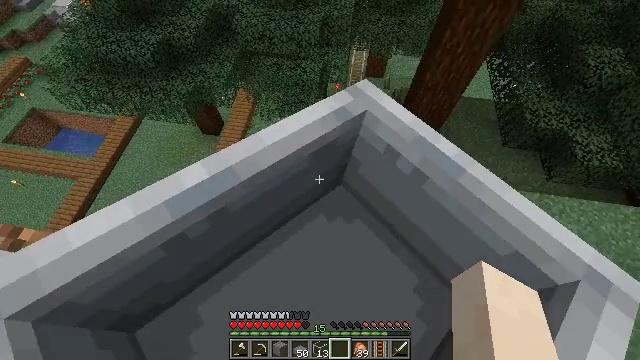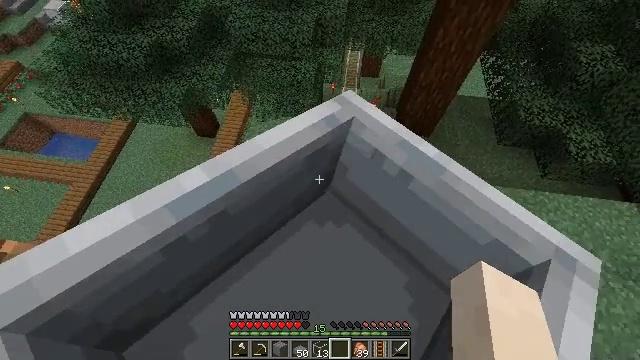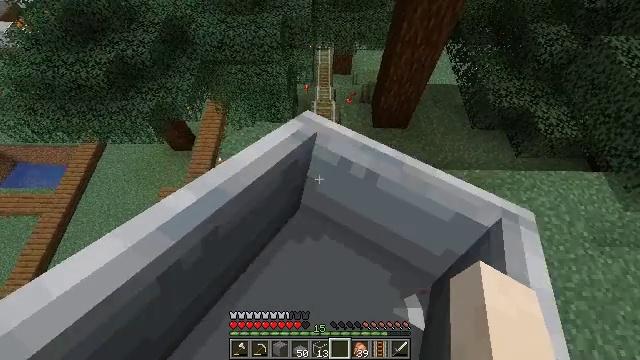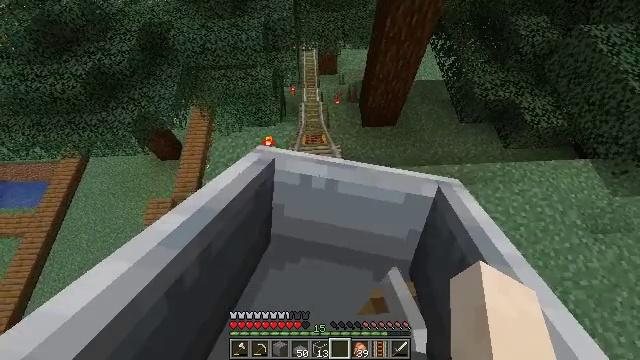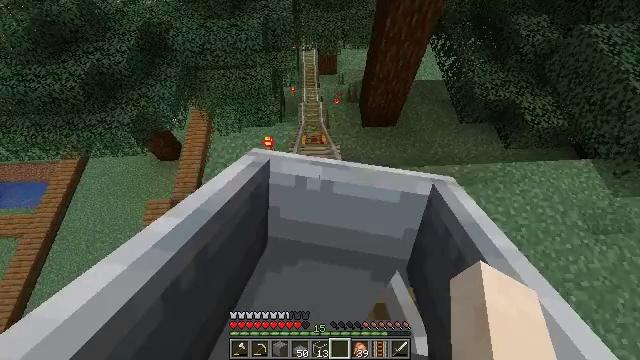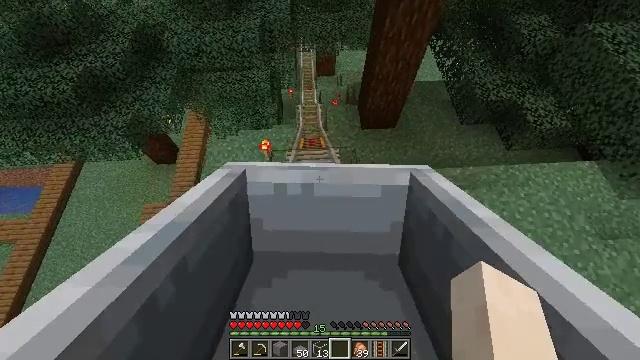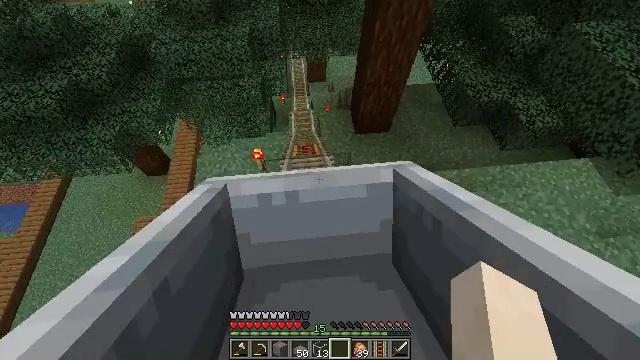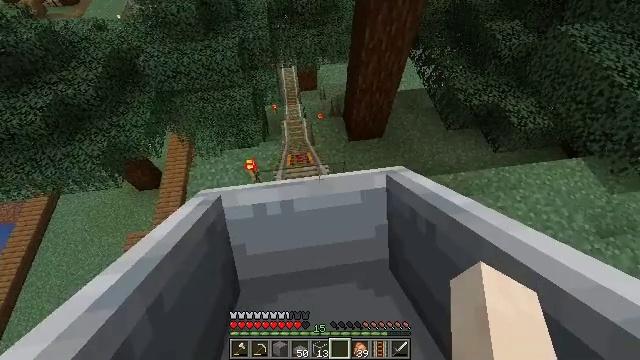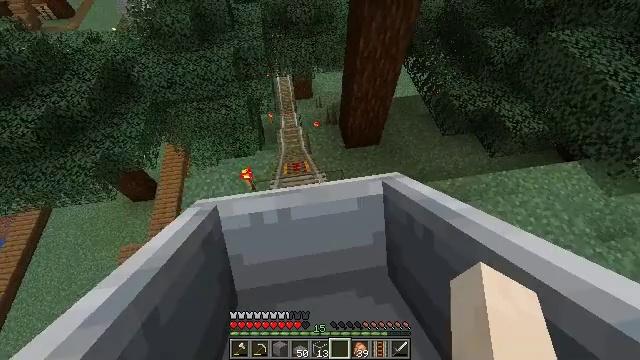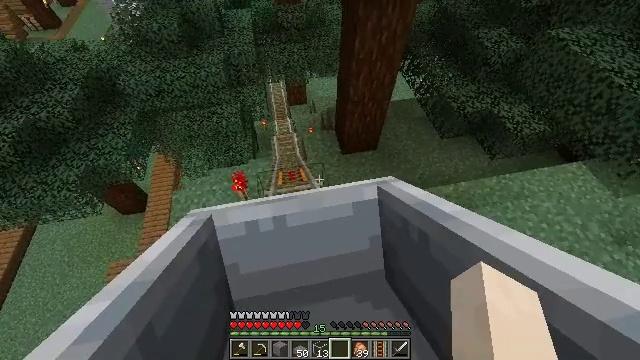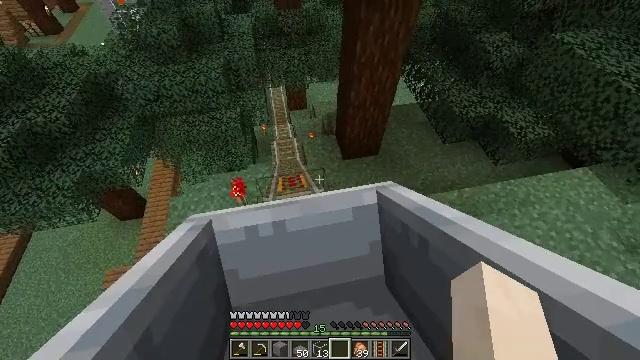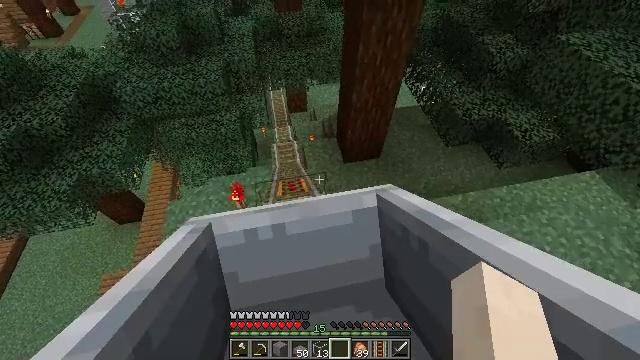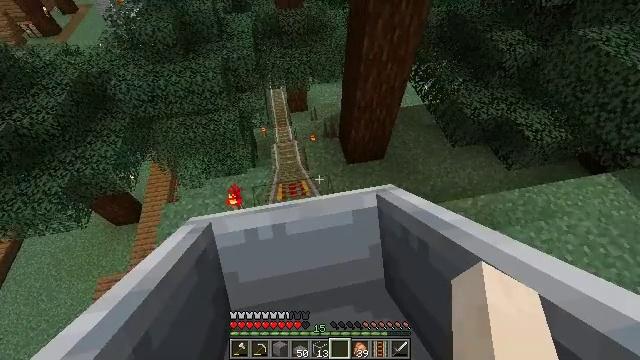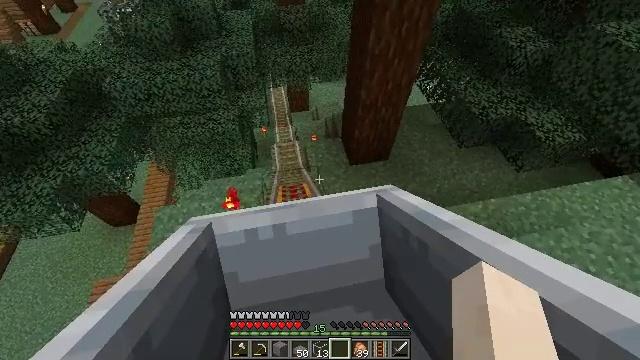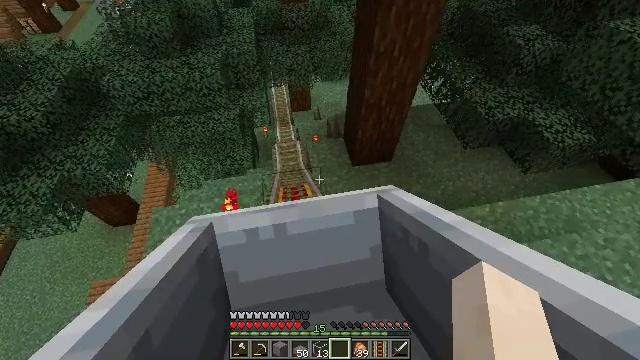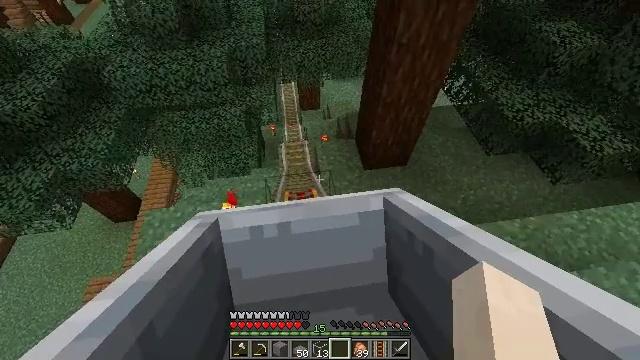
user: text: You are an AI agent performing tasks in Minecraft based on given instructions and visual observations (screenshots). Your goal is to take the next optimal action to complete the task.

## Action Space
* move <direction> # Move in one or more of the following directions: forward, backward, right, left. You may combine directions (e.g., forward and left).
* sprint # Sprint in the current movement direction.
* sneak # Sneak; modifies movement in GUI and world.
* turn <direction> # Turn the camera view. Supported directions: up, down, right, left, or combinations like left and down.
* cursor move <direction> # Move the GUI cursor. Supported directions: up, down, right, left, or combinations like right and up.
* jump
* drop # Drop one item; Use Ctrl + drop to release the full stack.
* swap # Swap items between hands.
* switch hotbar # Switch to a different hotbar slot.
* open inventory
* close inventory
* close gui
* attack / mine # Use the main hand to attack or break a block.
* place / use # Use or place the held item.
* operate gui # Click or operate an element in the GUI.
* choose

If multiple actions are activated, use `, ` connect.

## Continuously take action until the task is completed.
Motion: motion action
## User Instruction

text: Attack the stripped spruce log to gather it.
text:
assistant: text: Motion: turn right
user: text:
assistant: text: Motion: turn right
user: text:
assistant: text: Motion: turn right
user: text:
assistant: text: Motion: no_op
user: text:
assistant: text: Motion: no_op
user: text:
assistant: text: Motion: turn right and up
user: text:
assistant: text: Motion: turn right and up
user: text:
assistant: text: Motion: turn right and up
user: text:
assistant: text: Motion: turn up
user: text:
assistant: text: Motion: turn up
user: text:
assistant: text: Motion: no_op
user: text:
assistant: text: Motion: no_op
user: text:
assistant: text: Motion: no_op
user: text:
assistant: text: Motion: turn left
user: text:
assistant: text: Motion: turn left
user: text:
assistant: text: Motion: turn left
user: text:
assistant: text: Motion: turn left
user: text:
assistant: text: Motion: no_op
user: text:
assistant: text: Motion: no_op
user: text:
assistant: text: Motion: no_op
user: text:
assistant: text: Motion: no_op
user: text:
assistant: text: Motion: no_op
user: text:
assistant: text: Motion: no_op
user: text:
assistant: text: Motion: turn left
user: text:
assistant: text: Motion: no_op
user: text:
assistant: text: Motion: no_op
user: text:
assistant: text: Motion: no_op
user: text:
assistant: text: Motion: no_op
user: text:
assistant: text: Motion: no_op
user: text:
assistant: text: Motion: no_op